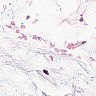
Metastatic tissue present: no